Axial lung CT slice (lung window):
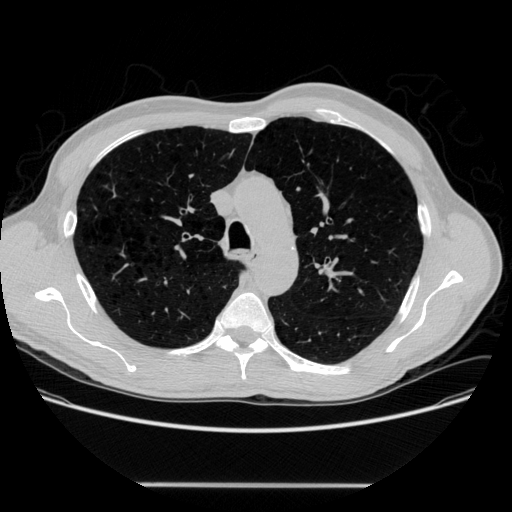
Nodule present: no